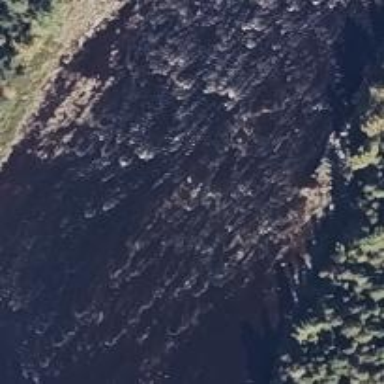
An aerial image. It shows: Rapids in the waterway.